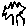
Label: tree